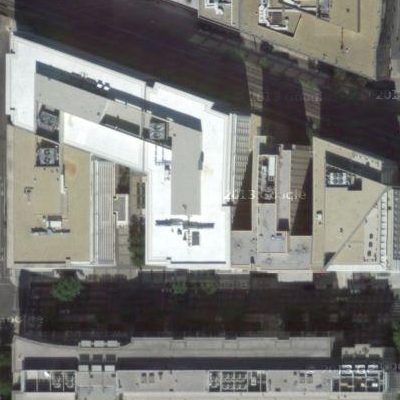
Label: cIndustry